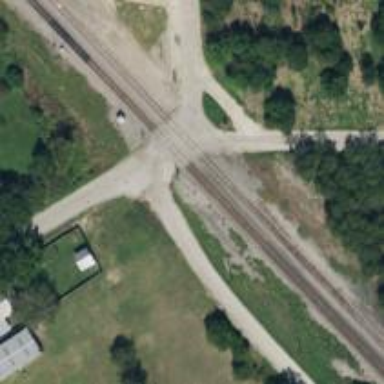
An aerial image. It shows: Railway level crossing.